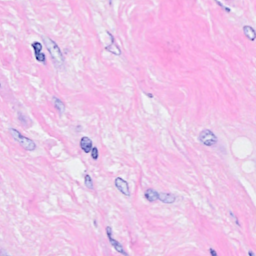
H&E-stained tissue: Breast